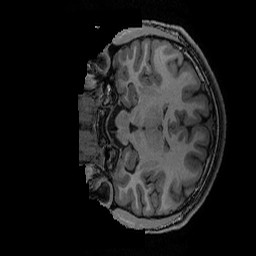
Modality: T1w
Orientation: coronal
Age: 15
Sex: male
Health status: ill
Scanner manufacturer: ge
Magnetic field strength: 3 T
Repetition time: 0.007664 s
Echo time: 0.00342 s